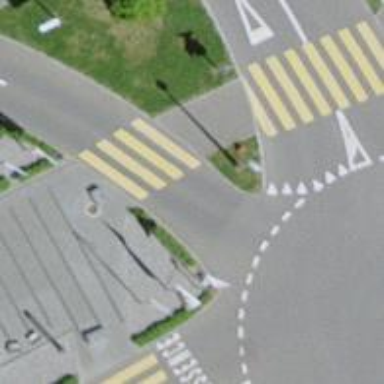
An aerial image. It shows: Marked road crossing.